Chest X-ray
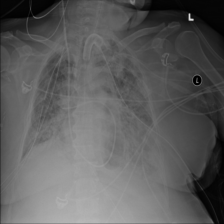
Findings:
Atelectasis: negative
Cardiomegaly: negative
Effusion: negative
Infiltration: positive
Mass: negative
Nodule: negative
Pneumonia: negative
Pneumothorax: negative
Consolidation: negative
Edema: negative
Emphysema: negative
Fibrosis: negative
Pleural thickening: negative
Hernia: negative